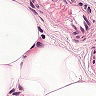
Metastatic tissue present: no